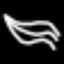
Label: leaf